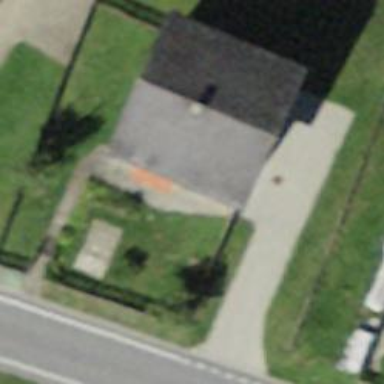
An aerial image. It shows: Detached building.